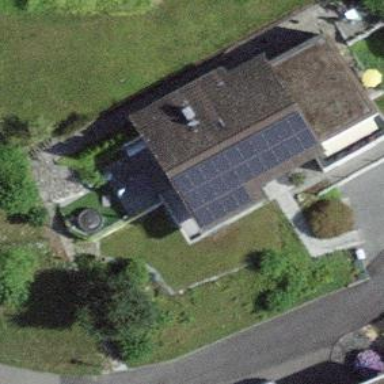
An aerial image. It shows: Solar power generator.